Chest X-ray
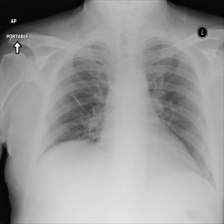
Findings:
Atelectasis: negative
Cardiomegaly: negative
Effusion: negative
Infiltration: negative
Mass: negative
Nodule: negative
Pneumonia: negative
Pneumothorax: negative
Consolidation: negative
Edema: negative
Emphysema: negative
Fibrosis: negative
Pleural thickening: negative
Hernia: negative